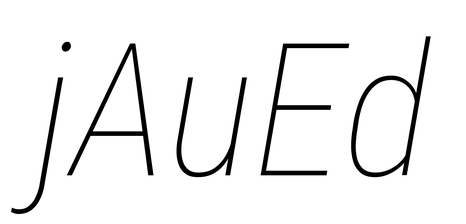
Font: Roboto-Italic_Condensed_Thin_Italic